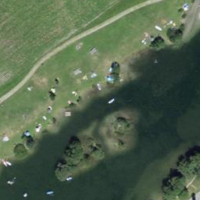
EUNIS habitat code: 14
Species observed at this site:
Lycaena phlaeas
Motacilla alba
Saxicola rubetra
Fulica atra
Alnus alnobetula
Sturnus vulgaris